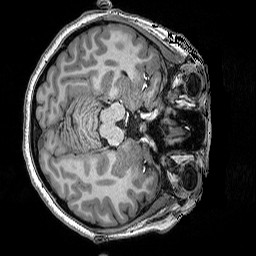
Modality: T1w
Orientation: axial
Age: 23
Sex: female